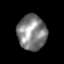
Tissue: skin
Cell type: Epithelial cells
Senescence score: 0.226
Nuclear area (px): 1002
Mean DAPI intensity: 129.046